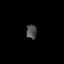
Tissue: lung
Cell type: Fibroblasts
Senescence score: 0.5602
Nuclear area (px): 145
Mean DAPI intensity: 76.959